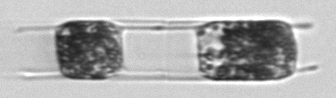
Label: Hemiaulus